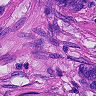
Metastatic tissue present: yes